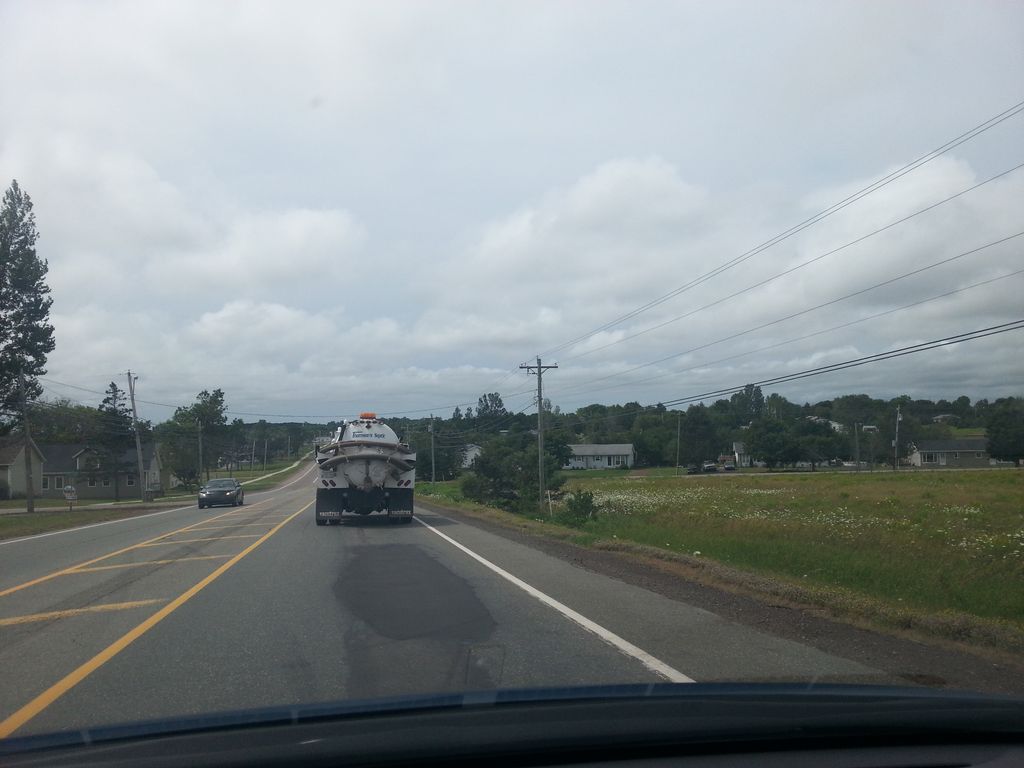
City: charlottetown